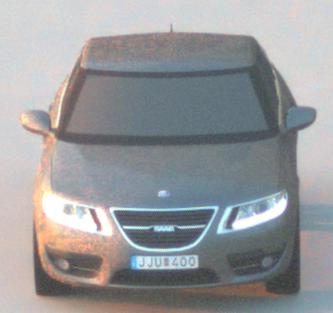
Make: Saab
Model: 5-Sep
Detailed model: 9-5 1.6T
Model produced from: 2010/06
Model produced until: 2011/12
Doors: 4
Color: gray
Road condition: dry road
Daytime: sunrise or sunset
Contrast: medium contrast